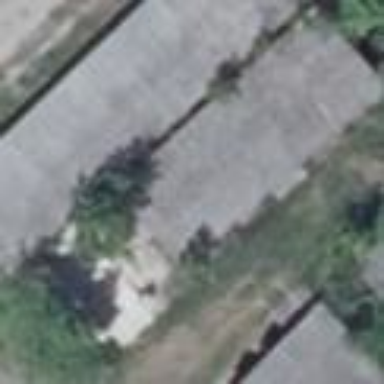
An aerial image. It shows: Group of garages.